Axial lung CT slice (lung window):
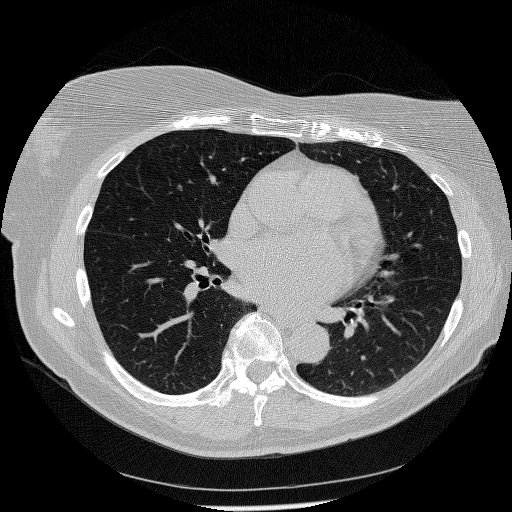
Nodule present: no